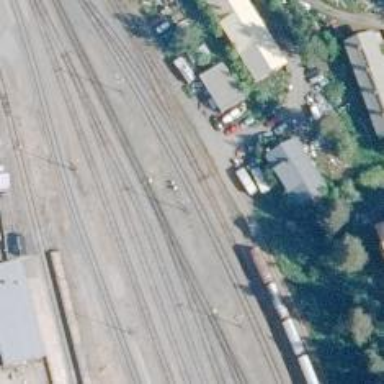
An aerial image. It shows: Railway signal.